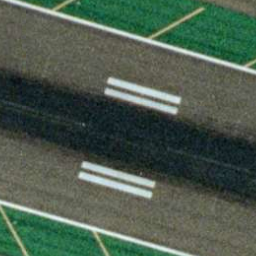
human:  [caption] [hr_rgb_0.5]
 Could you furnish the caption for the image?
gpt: A straight runway with some mark lines on it .

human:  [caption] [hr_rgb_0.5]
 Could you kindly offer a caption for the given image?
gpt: It is a straight runway with some white mark lines on it .

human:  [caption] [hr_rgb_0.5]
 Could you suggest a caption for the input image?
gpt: It is a straight runway with some mark lines on it .

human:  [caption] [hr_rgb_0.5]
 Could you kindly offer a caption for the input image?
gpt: There are some mark lines on the straight runway .

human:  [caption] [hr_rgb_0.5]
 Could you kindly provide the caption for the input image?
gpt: A straight runway with some white mark lines on it .